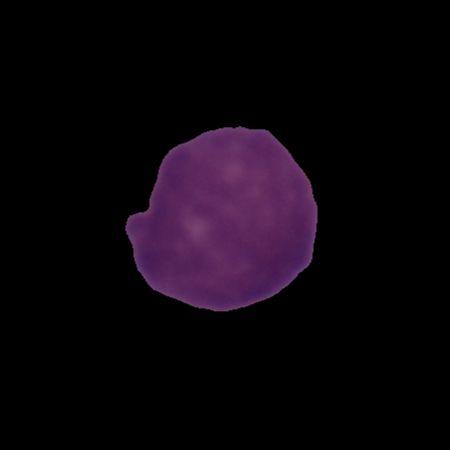
Label: cancer